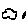
Label: cloud